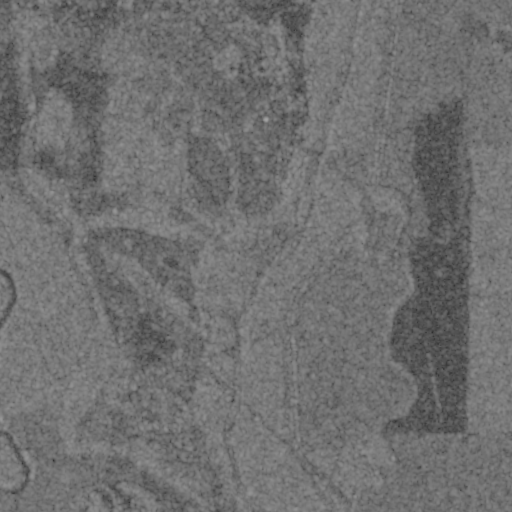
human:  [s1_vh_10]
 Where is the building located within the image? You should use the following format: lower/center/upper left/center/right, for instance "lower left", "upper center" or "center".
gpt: The building is located in the upper center of the image.
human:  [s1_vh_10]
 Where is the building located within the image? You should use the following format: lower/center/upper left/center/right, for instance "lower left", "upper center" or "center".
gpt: The building is located in the upper center of the image.
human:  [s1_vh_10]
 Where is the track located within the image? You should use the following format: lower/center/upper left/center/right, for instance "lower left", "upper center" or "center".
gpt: There is no track in the image.

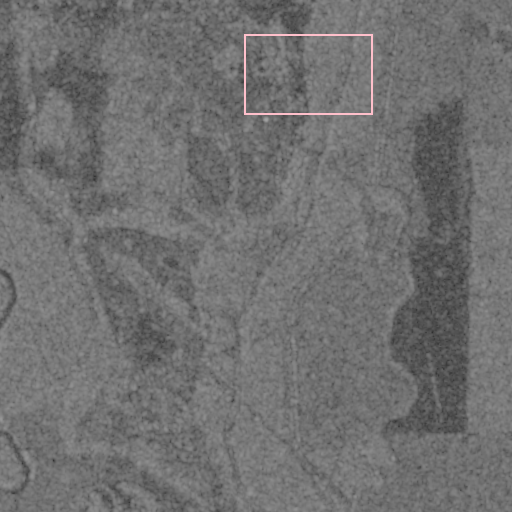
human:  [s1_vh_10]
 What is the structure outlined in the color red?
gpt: There is no red outline.
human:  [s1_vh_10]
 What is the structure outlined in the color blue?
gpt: There is no structure outlined in blue.